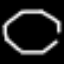
Label: octagon